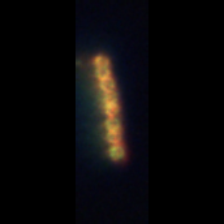
Taxon: Chaetoceros
Group: Diatoms